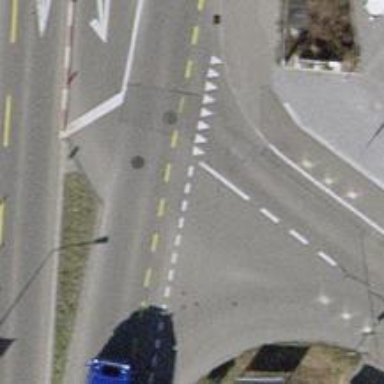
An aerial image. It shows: Tertiary road with asphalt surface including cycle lane.